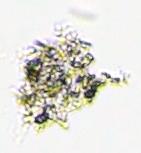
Label: Detritus